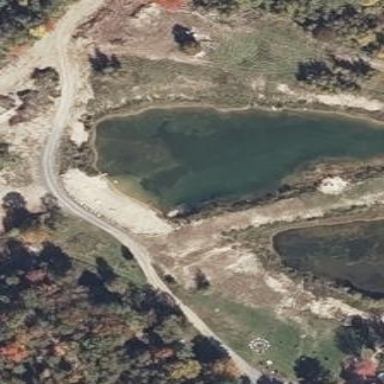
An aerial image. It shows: Pond surrounded by natural water.